Question: Attached screenshot to show what I mean.  I've lost all my work in between those two dates using the GUI tool and not sure how to recover them. Can anyone help please?
'''
commit eb64161f29fff57ab861880c4cd1cdf7641c39bf
Author: unknown <DIAMONS@DIAMONS-PC.(none)>
Date: Fri Dec 7 02:00:10 2012 -0500
A
commit e7850a9c4218b8853b95fff72b08d81c9de1a493
Author: unknown <DIAMONS@DIAMONS-PC.(none)>
Date: Fri Dec 7 01:59:09 2012 -0500
A
commit 76c81938af7ec183a306e5377ad503b84371dbc7
Author: unknown <DIAMONS@DIAMONS-PC.(none)>
Date: Fri Dec 7 01:57:27 2012 -0500
A
commit a98041150974116addf1edb867c3481140a16633
Author: unknown <DIAMONS@DIAMONS-PC.(none)>
Date: Fri Dec 7 01:56:23 2012 -0500
A
'''
'''
eb64161 HEAD@{0}: checkout: moving from fe2772d3a363fc7ca348d936bd3a5ac97ccf9dc2
fe2772d HEAD@{1}: checkout: moving from 096491742d37c885ed93db2bb06b3fbe65b69499
<PHONE> HEAD@{2}: checkout: moving from 6eb9a8e66561d2e72b8391fec823df6d6999cceb
6eb9a8e HEAD@{3}: checkout: moving from master to 6eb9a8e
eb64161 HEAD@{4}: checkout: moving from 4d6a18311433a9bee737eda9bf6114f8bc35fa2c
4d6a183 HEAD@{5}: checkout: moving from 13a4a7e00c15986e07c48969f026afb2fe02f60b
13a4a7e HEAD@{6}: checkout: moving from 4374fecebf215eb868beb881af8909922d45e764
4374fec HEAD@{7}: checkout: moving from 49f004a3d08ee52ee24334c07fc9d35c40480dbb
49f004a HEAD@{8}: checkout: moving from 8e58a900f13132e0dcaa39ae980f7868184cbf65
8e58a90 HEAD@{9}: checkout: moving from 60299f452350c05d22e6bd703f1a7658112c171f
60299f4 HEAD@{10}: checkout: moving from 7e1ae4e7907f446d7d238741933509d4d64e071
7e1ae4e HEAD@{11}: checkout: moving from bec6e9bab96300e4a5d11b5fb1f381659bffe16
bec6e9b HEAD@{12}: checkout: moving from 60299f452350c05d22e6bd703f1a7658112c171
60299f4 HEAD@{13}: checkout: moving from 4d6a18311433a9bee737eda9bf6114f8bc35fa2
4d6a183 HEAD@{14}: checkout: moving from eb64161f29fff57ab861880c4cd1cdf7641c39b
eb64161 HEAD@{15}: checkout: moving from master to eb64161
eb64161 HEAD@{16}: checkout: moving from 4d6a18311433a9bee737eda9bf6114f8bc35fa2
4d6a183 HEAD@{17}: checkout: moving from master to HEAD@{3}
eb64161 HEAD@{18}: checkout: moving from eb64161f29fff57ab861880c4cd1cdf7641c39b
eb64161 HEAD@{19}: checkout: moving from master to master@{2013-01-19}
eb64161 HEAD@{20}: pull: Fast-forward
4d6a183 HEAD@{21}: checkout: moving from 7e1ae4e7907f446d7d238741933509d4d64e071
7e1ae4e HEAD@{22}: checkout: moving from 60299f452350c05d22e6bd703f1a7658112c171
60299f4 HEAD@{23}: checkout: moving from 8e58a900f13132e0dcaa39ae980f7868184cbf6
'''
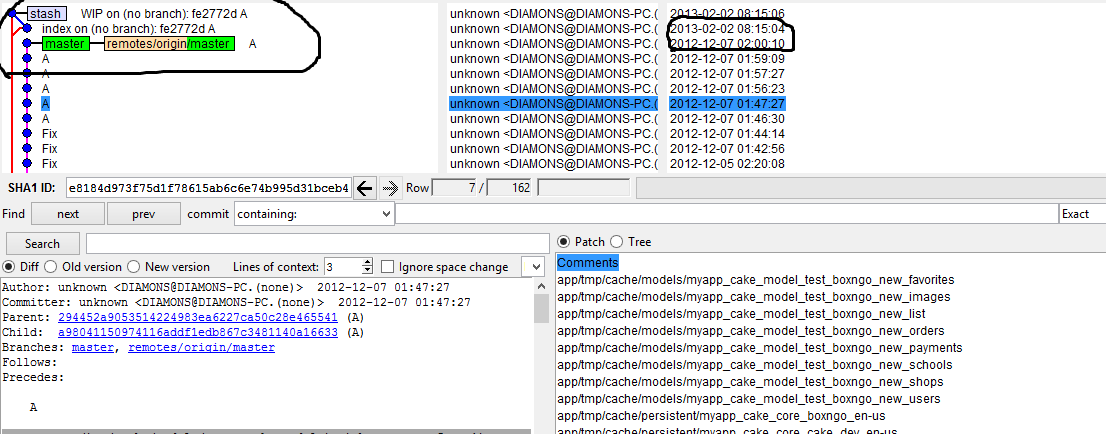
Answer: Git does not delete commits and other objects instantly. So if your data was commited, you can get them by checking out last good commit.
Walk thru that reflog you posted and checkout each version (it starts from newest). sooner or later you will find a good version with your data. Then mark that commit as a branch ('git checkout HASH -b my-lost-master').
Another option is to run 'git fsck --lost-found' and check it's output in the same way as reflog.
Yet another rescue tool is this:
'''
git rev-list --objects --all | awk '{cmd="git cat-file -t "$1;cmd |& getline t; printf("%s %-7s %s
", $1, t, $2); close(cmd);}' | less
'''
It will scan entire git object storage and describe all in there. You should see your files somwhere in that long list.